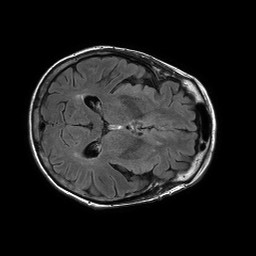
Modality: FLAIR
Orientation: axial
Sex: female
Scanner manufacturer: philips
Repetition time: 11 s
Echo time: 0.125 s